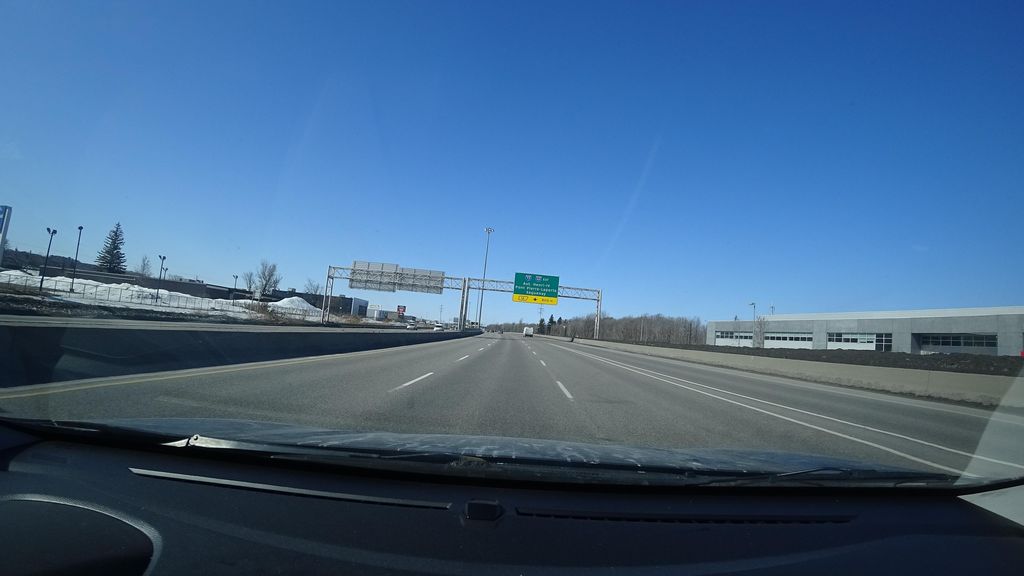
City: quebec_city